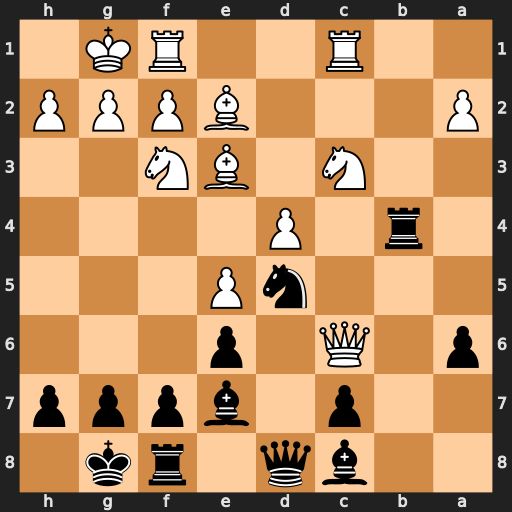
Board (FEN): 2bq1rk1/2p1bppp/p1Q1p3/3nP3/1r1P4/2N1BN2/P3BPPP/2R2RK1
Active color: b
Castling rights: -
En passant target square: -
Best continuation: Nxe3 fxe3 Bb7